Question: when I'm unwinding a segue by clicking on a button with a cross image which is and now when I press on button the part which is inside the UIView then unwind segue works but if I click outside of UIView then it does not works.

As you can see from above image if I click inside the blue line then other view controller opens and If I click outside blue line of cross button the unwinding of segue does't work, why?
'''
<a href="https://imgflip.com/gif/24bh0k"><img src="https://i.imgflip.com/24bh0k.gif" title="made at imgflip.com"/></a>
'''
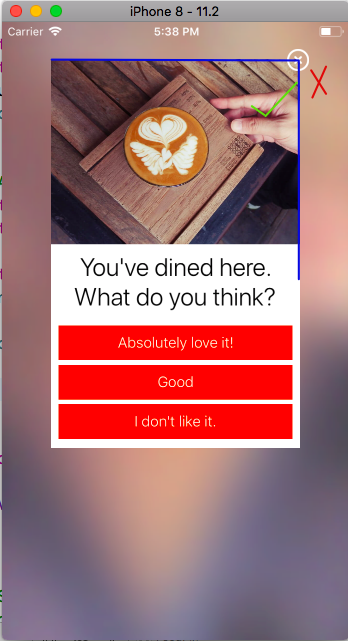
Answer: The cross button seems to be inside the card view rather than superview. Put the button inside superview, over the card view but outside the card view.
Do something like this
<URL>
<URL>